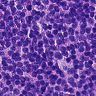
Metastatic tissue present: no